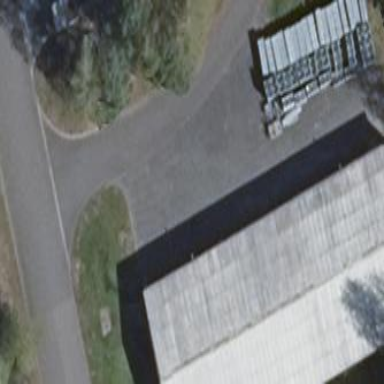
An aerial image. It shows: Group of garages.